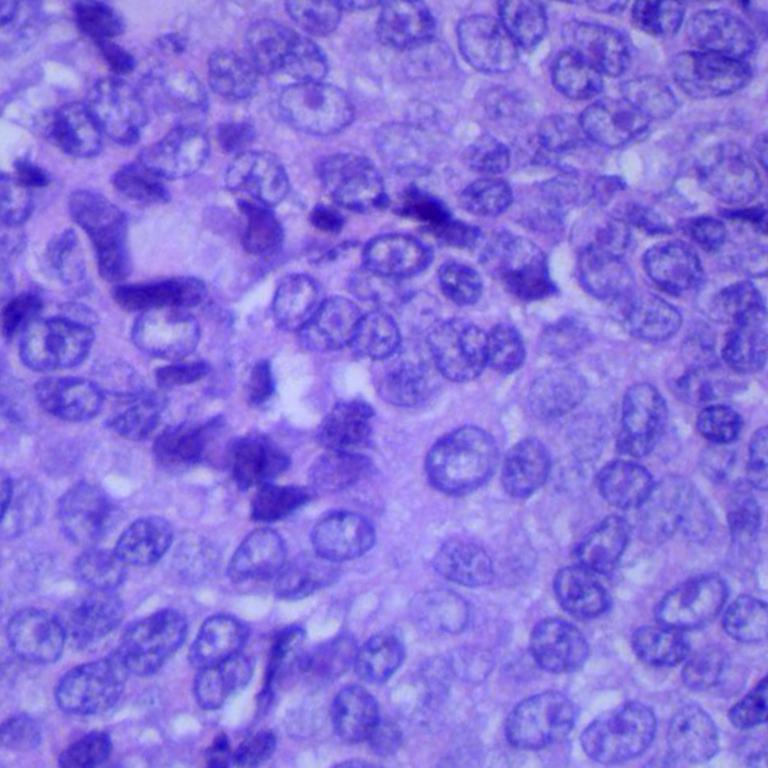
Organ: lung
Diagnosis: squamous carcinomas